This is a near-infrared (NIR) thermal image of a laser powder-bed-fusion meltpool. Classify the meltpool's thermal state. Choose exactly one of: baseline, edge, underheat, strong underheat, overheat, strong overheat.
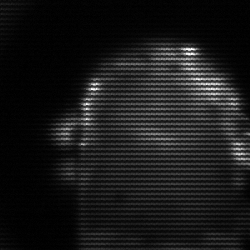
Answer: baseline